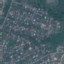
Label: Residential